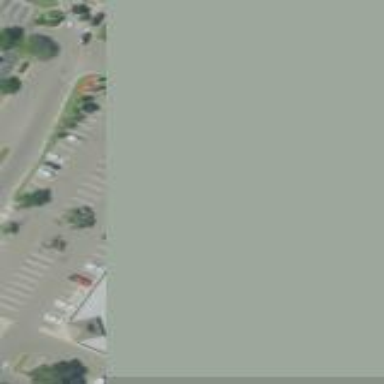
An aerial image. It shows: Mall building.